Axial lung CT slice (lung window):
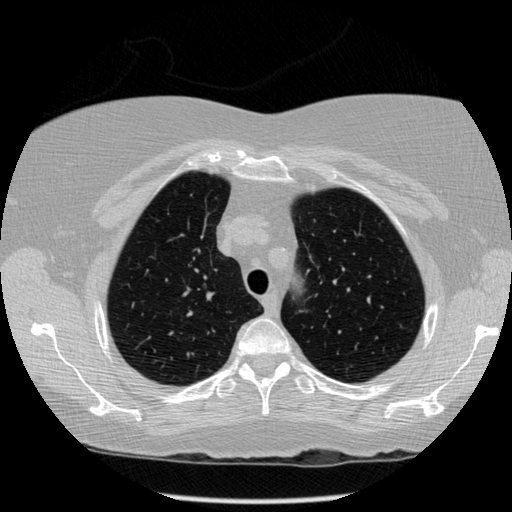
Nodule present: no